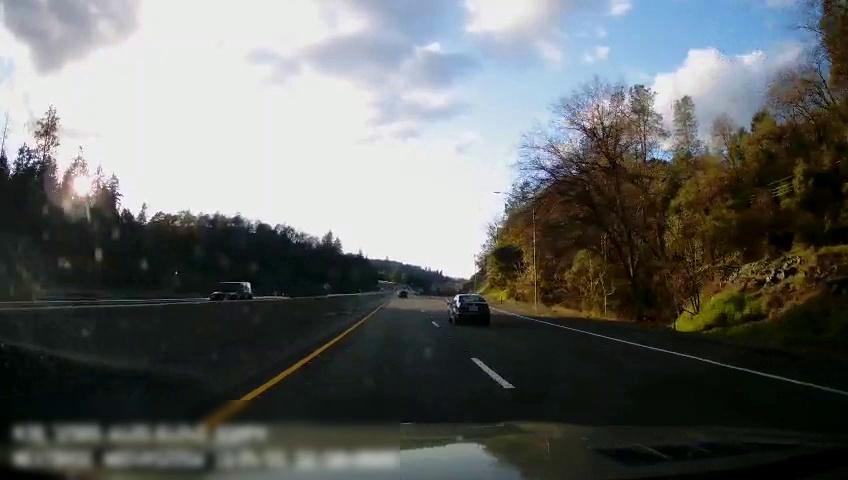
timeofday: Day
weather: Sunny
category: Drivable Space
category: Vehicles | Car
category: Vehicles | SUV
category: Lanes | Current Lane
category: Lanes | Alternate Lane
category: Lanes | Current Lane